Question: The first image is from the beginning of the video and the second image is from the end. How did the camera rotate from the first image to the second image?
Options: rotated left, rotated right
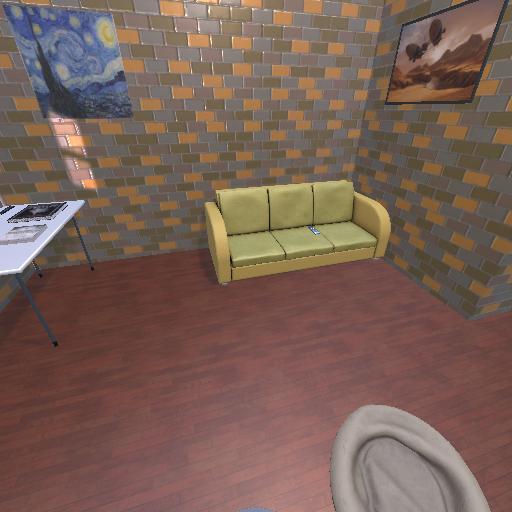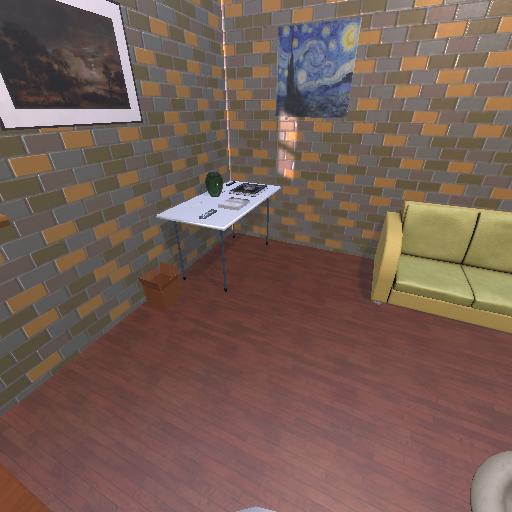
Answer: rotated left